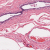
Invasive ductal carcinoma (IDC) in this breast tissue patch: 0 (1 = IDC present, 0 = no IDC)